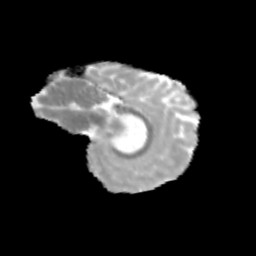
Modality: MD
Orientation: sagittal
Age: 11
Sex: male
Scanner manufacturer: siemens
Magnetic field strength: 3 T
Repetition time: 3.8 s
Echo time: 0.07 s